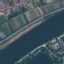
Land use / land cover class: River